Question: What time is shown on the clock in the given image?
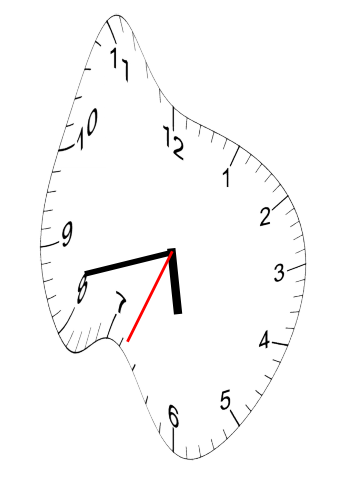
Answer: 05:42:34